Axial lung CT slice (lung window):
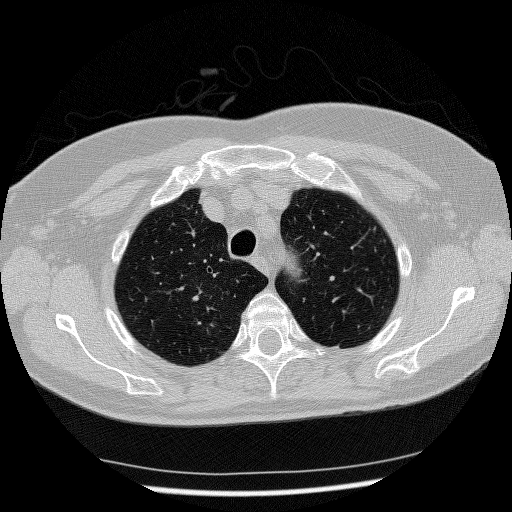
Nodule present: no